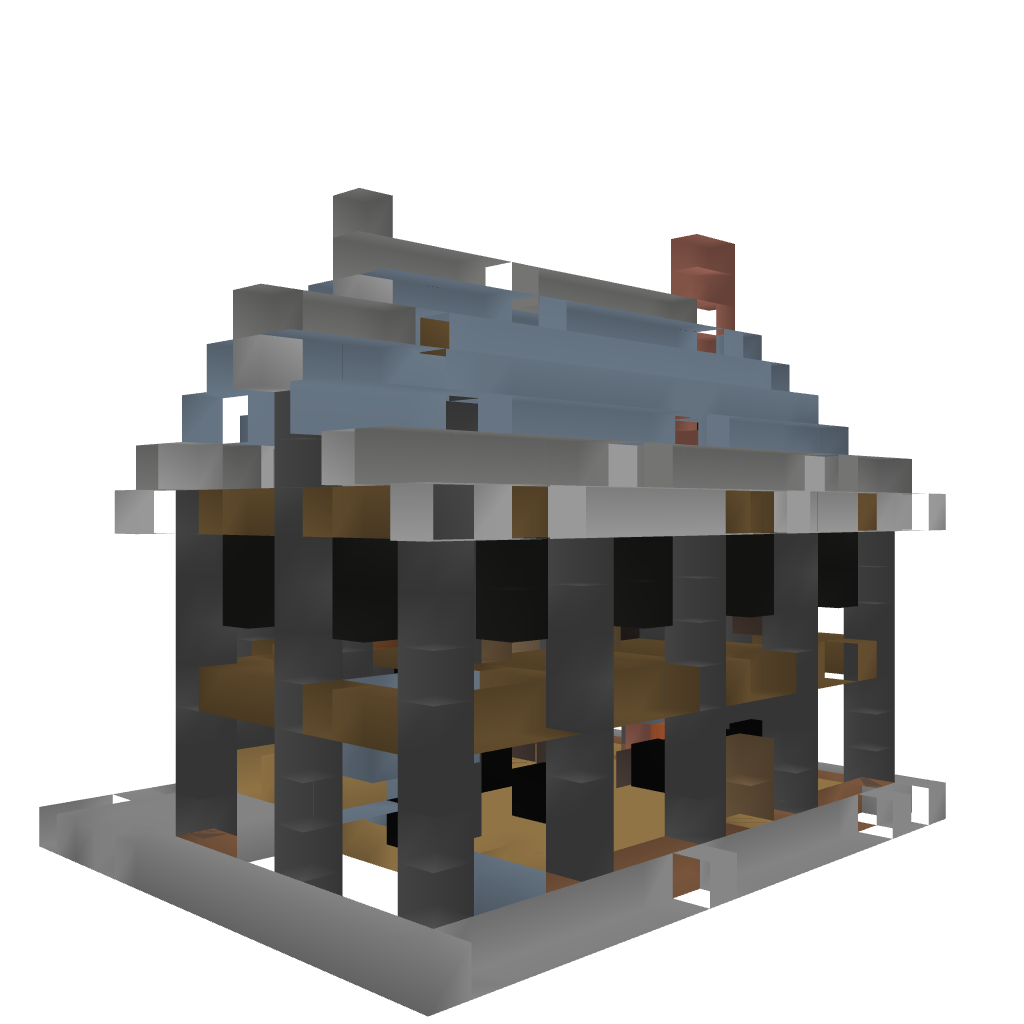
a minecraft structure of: Small Rustic Inn